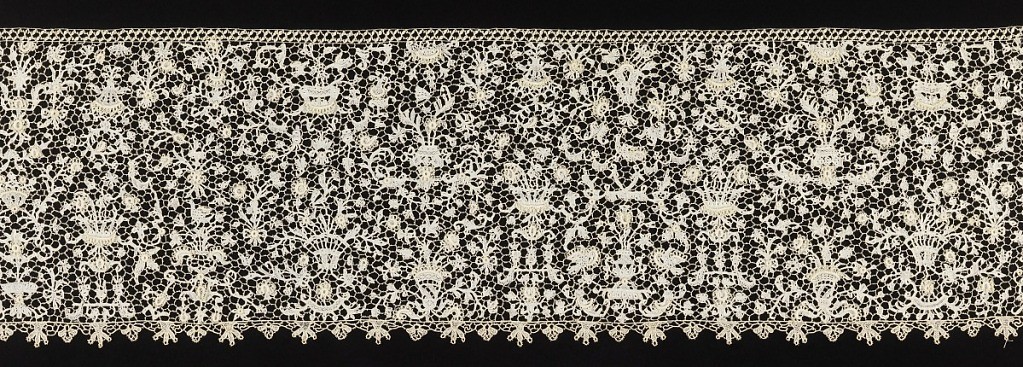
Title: Border
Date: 18th century
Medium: linen Technique: needle lace
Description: Elaborate symmetrical design of a small-scale urn with flowers and very small confronted birds. Much detail in relief.